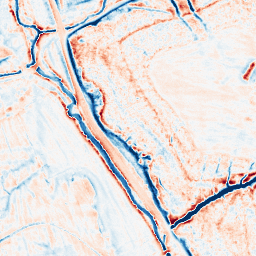
Category: edge_preserving
Decomposition family: anisotropic_diffusion
Decomposition parameters: iterations: 50
kappa: 10
gamma: 0.1
Upsampling method: quadratic
Upsampling parameters: scale: 2
Upsampling scale: 2